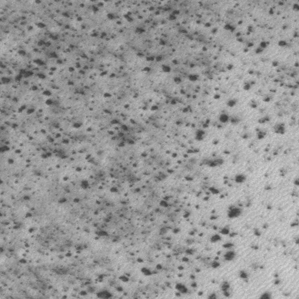
Label: frost